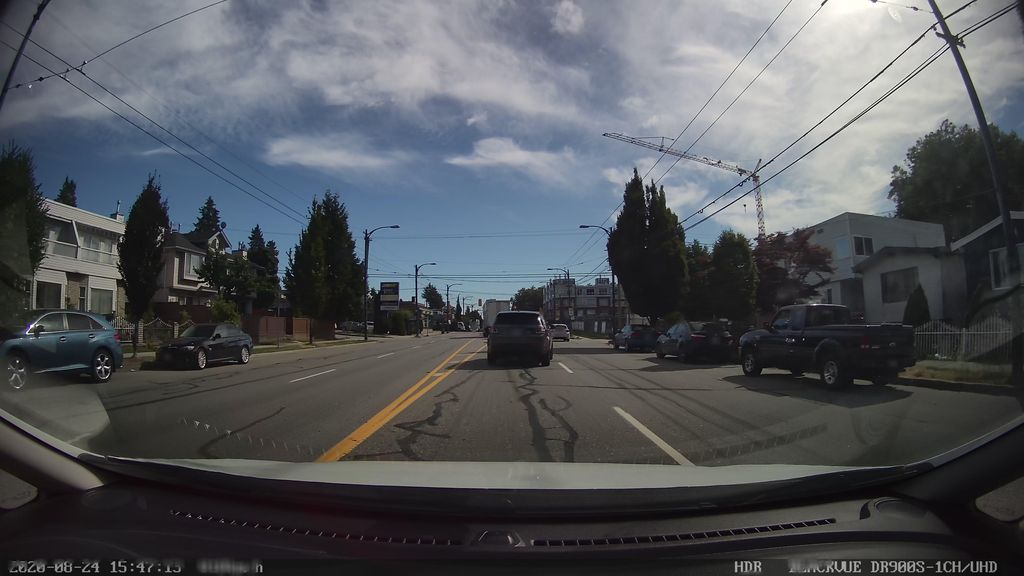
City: vancouver